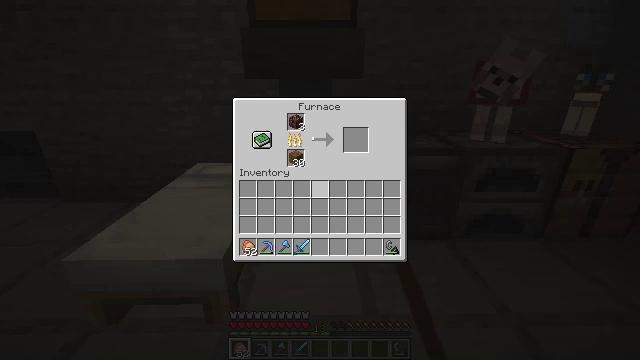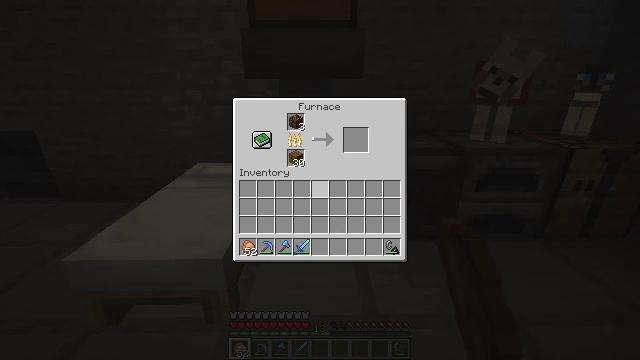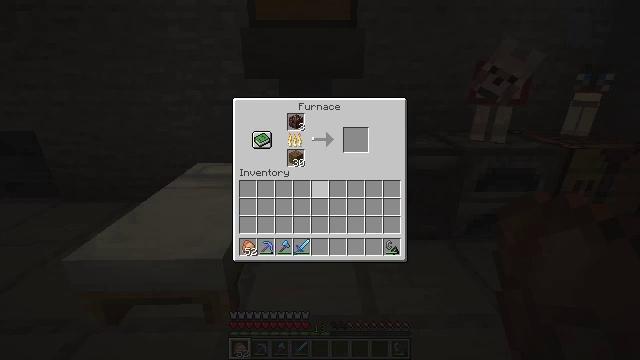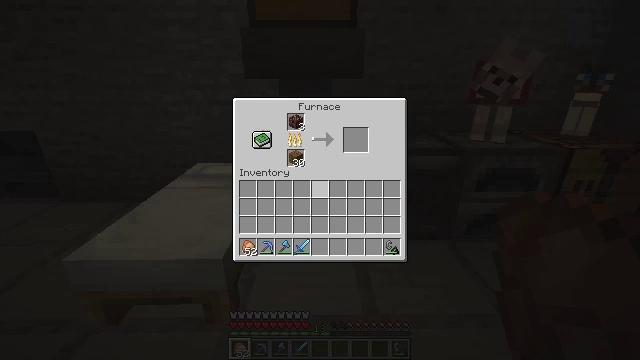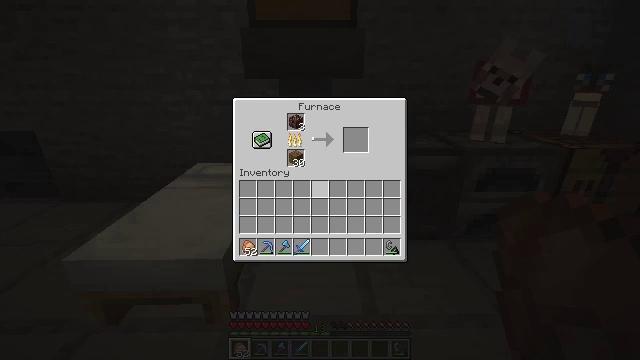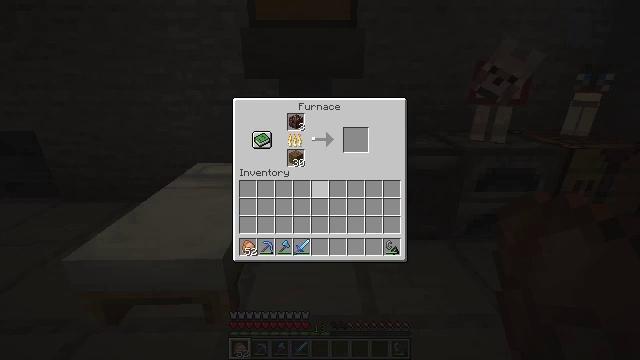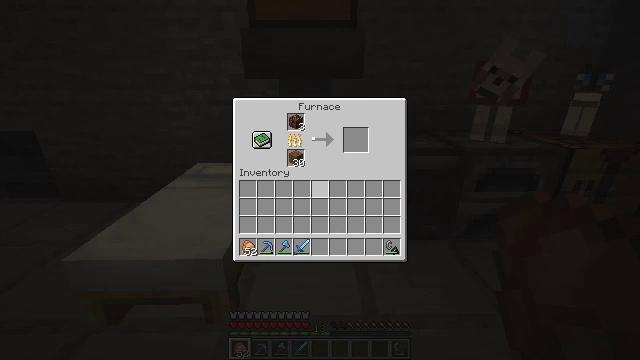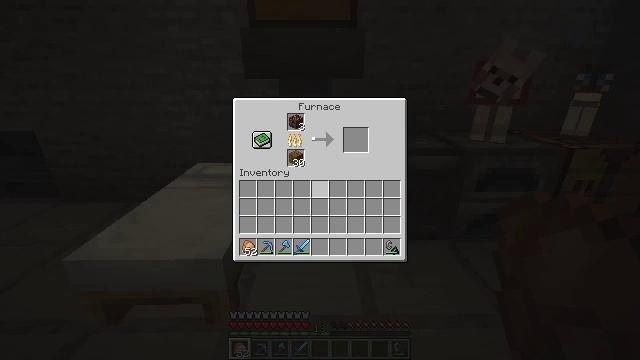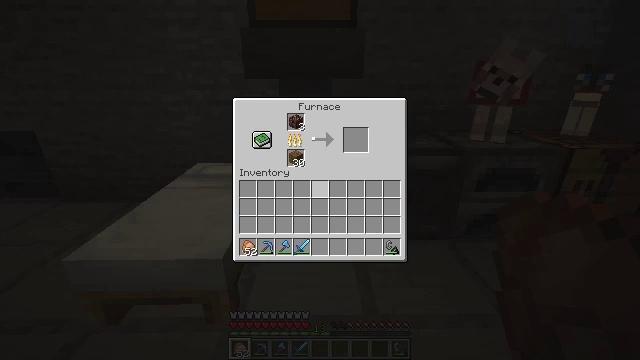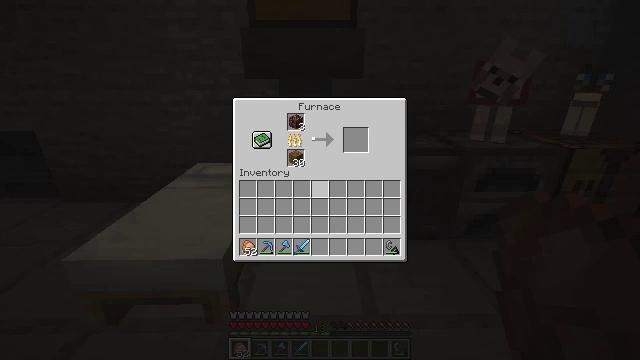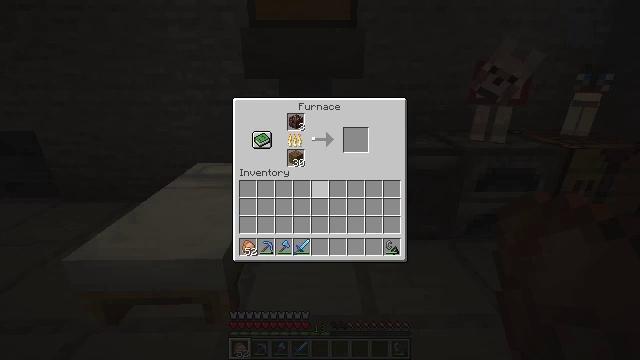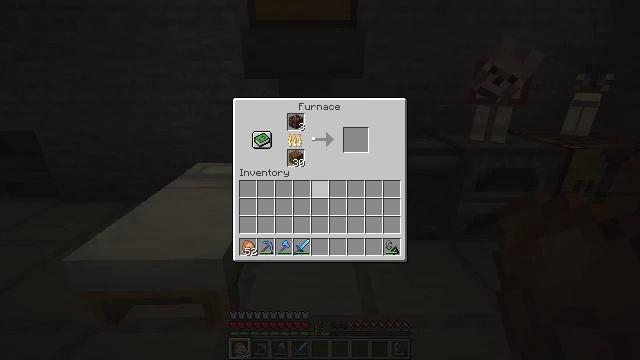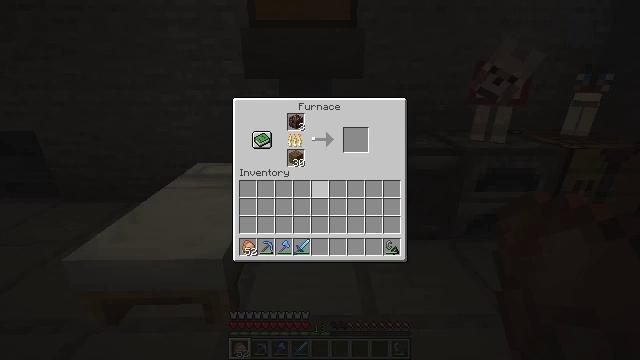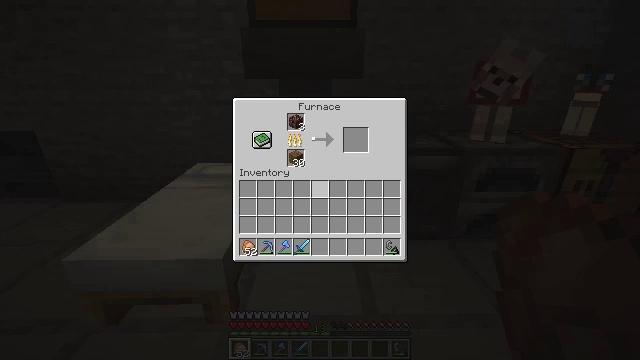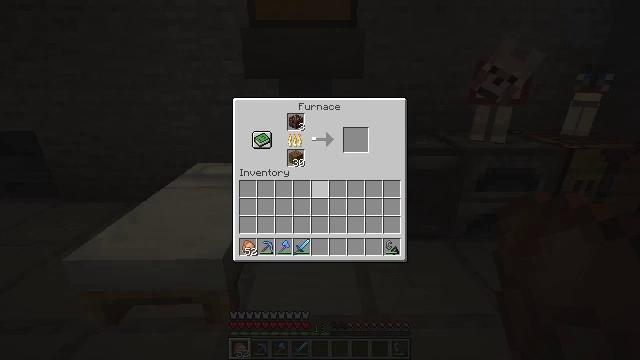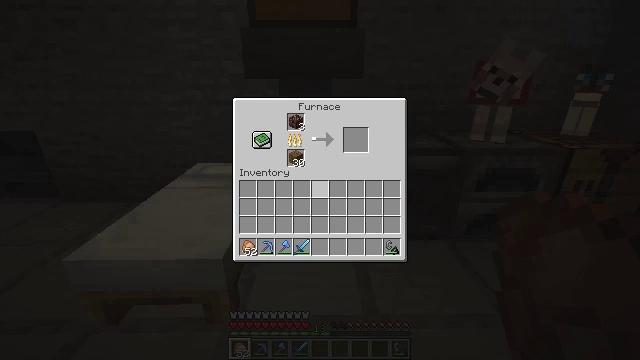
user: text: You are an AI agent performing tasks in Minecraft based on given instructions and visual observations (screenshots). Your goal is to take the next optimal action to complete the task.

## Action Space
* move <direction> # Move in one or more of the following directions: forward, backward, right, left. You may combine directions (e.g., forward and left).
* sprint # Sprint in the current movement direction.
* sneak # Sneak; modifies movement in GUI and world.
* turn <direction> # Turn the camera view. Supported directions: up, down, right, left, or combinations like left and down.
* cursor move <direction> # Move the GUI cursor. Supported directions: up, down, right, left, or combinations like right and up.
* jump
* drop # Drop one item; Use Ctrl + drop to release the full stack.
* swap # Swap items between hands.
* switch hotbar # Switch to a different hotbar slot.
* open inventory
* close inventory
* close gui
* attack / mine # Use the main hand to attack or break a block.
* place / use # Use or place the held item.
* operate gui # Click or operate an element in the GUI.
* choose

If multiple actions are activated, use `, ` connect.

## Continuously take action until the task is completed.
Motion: motion action
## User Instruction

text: Use ancient debris in the furnace to create netherite scrap.
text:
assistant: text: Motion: no_op
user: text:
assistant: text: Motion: no_op
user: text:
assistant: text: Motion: no_op
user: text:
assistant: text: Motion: no_op
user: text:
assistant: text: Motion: no_op
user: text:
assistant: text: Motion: no_op
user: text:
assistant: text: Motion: no_op
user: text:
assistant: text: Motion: no_op
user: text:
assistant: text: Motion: no_op
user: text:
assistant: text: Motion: no_op
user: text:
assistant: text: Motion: no_op
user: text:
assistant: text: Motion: no_op
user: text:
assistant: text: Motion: no_op
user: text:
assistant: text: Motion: no_op
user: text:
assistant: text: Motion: no_op
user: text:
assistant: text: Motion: no_op
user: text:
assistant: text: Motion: no_op
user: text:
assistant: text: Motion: no_op
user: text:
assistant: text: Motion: no_op
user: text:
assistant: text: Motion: no_op
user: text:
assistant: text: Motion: no_op
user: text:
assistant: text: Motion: no_op
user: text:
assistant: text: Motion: no_op
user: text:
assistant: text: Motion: no_op
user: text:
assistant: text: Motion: no_op
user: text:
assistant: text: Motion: no_op
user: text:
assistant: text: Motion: no_op
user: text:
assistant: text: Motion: no_op
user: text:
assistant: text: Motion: no_op
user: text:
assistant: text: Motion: no_op